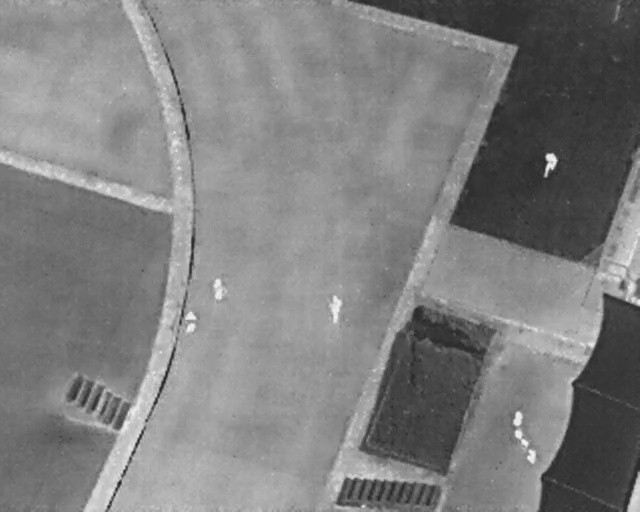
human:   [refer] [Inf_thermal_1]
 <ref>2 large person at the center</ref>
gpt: <box>[[50, 58, 54, 61, 177], [32, 54, 36, 58, 177]]</box>

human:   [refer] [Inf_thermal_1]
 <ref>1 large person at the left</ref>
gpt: <box>[[27, 61, 31, 64, 1]]</box>